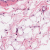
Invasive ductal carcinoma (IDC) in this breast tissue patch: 0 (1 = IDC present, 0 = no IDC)